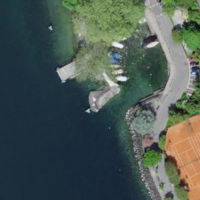
EUNIS habitat code: 55
Species observed at this site:
Hirundo rustica
Lysimachia nummularia
Anas platyrhynchos
Chloris chloris